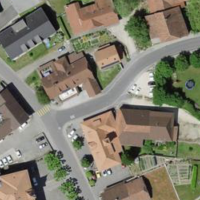
EUNIS habitat code: 54
Species observed at this site:
Silene nutans